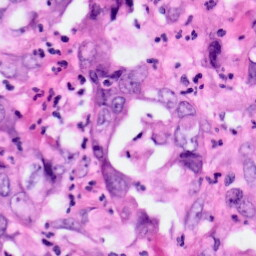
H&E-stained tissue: Pancreatic